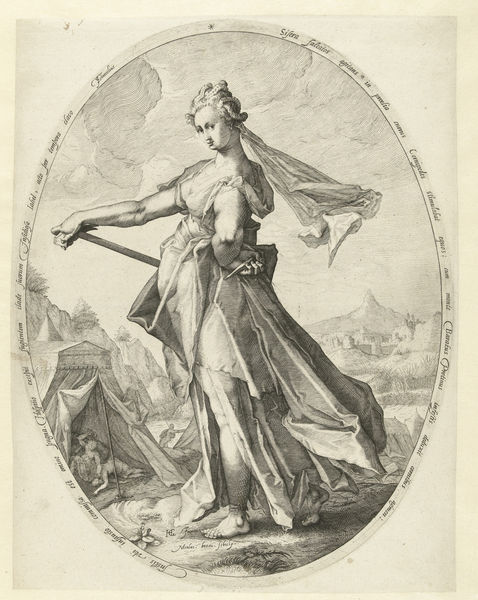
Titel: Jaël
Künstler: Nicolaas Braeu
Standort: Amsterdam
Institution: Rijksmuseum
Schlagwörter: portrait, drapé, femme, gravure, ciel, paysage, horizon, épée, montagne, coiffe, esquisse, dessin, latin, nuage, nuages, nue, rocher, victoire, drap, pied, arme, guerre, vent, livre, abri, lithographie, personnages, debout, tente, déesse, athena, campement, guerrière